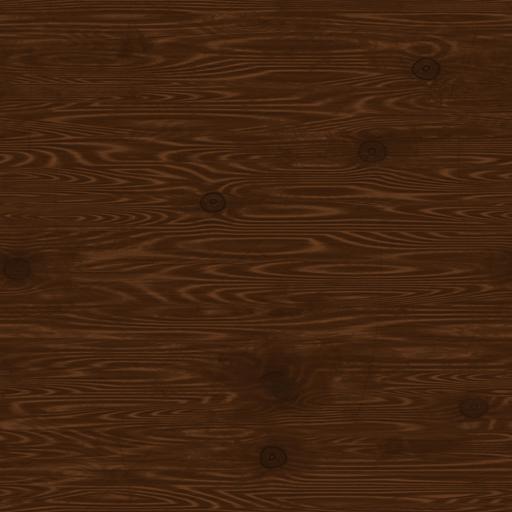
Tags: brown clean dark fine processed shiny smooth wood wooden